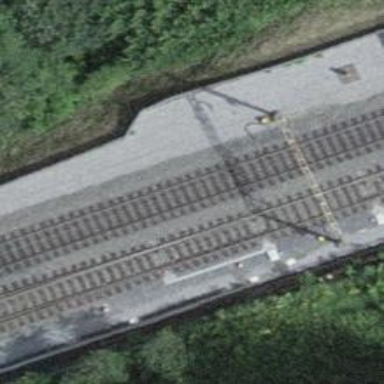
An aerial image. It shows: Single-track electrified railway with contact line.